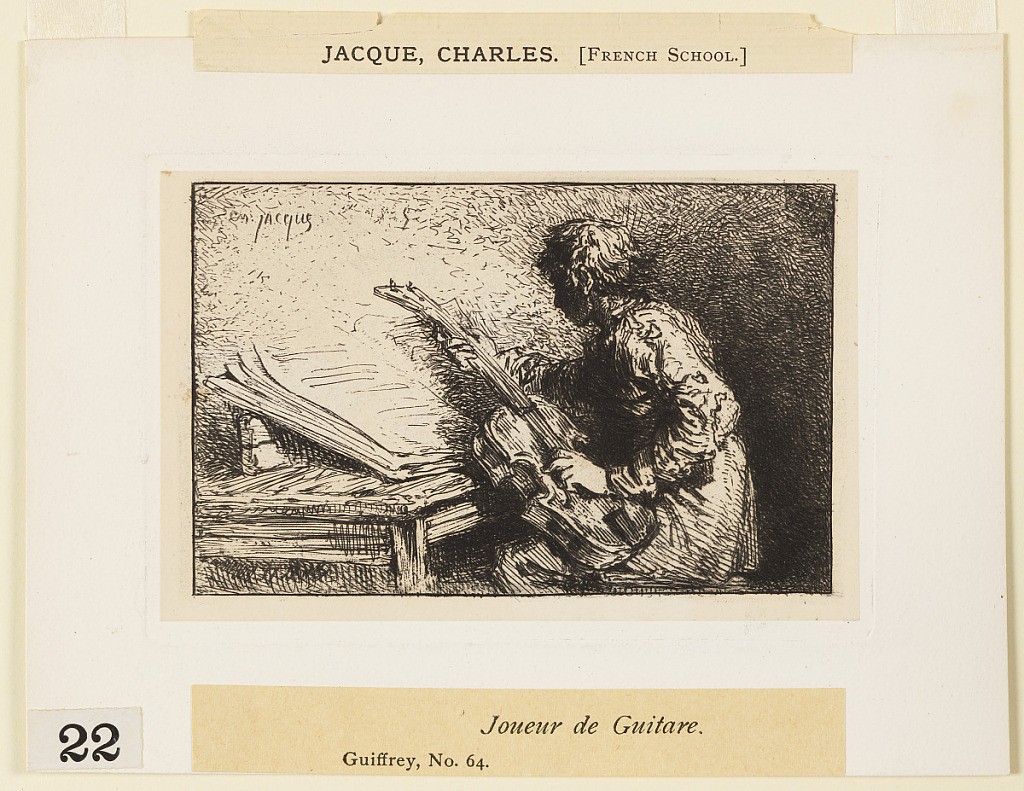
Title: Joueur de Guitarre
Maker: Charles Emile Jacque, French, 1813 - 1894
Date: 1845
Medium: Etching on paper, pasted to thick white paper
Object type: Print
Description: A young man, seated at a table, plucks a cello, resting on his lap.